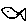
Label: fish